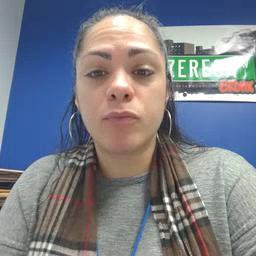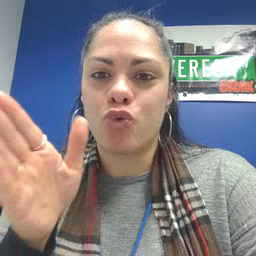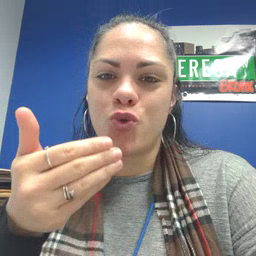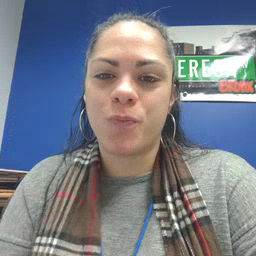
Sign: room